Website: apple
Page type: newsletter-management
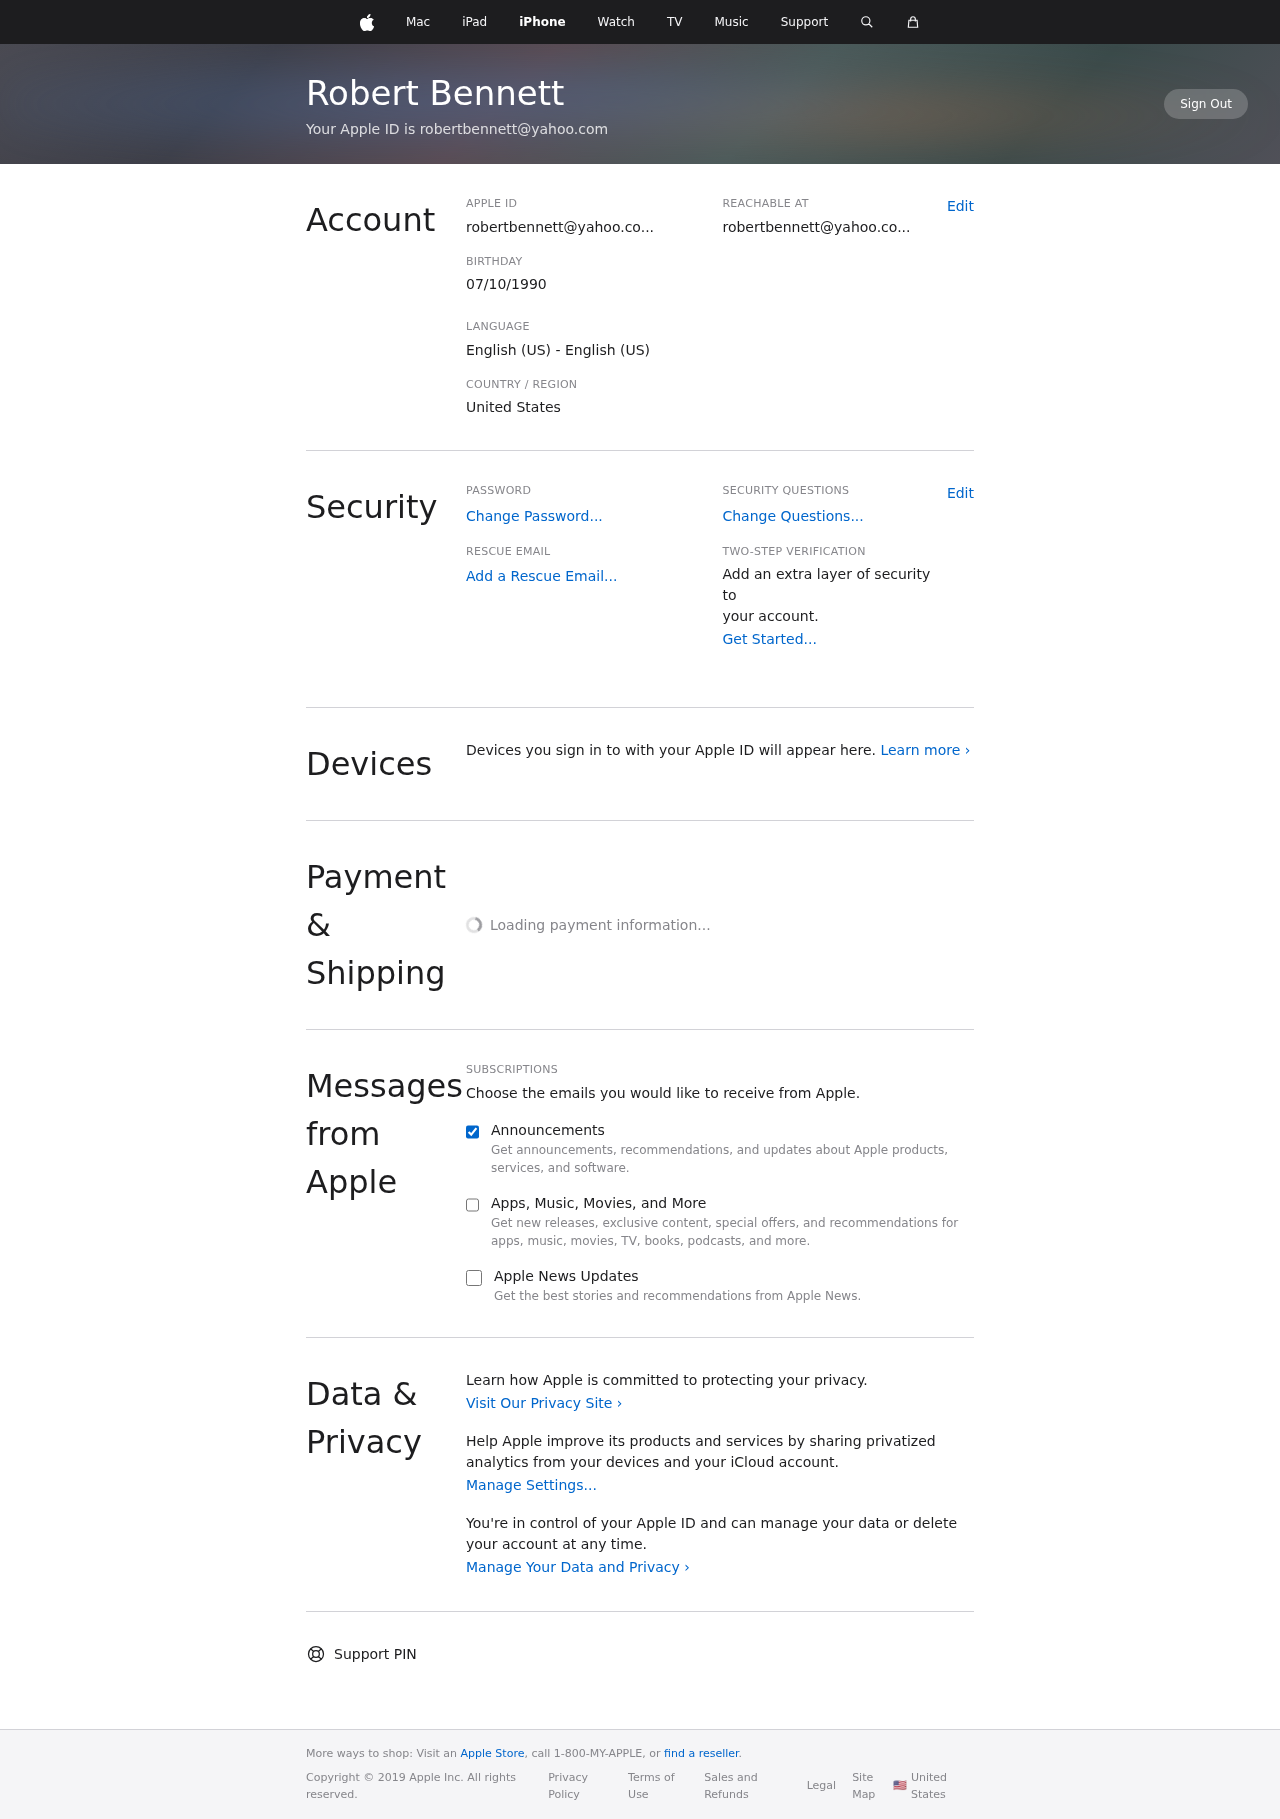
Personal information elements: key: PII_COUNTRY
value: United States
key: PII_DOB
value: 07/10/1990
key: PII_EMAIL
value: robertbennett@yahoo.co...
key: PII_EMAIL
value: robertbennett@yahoo.com
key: PII_FULLNAME
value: Robert Bennett
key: PII_EMAIL2
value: robertbennett@yahoo.co...